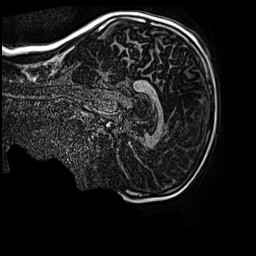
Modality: MP2RAGE
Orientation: sagittal
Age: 12
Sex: male
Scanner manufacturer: siemens
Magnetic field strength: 3 T
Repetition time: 4 s
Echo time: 0.00299 s